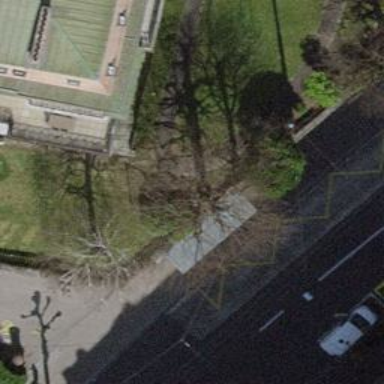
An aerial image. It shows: Bus stop with sheltered platform for public transport.